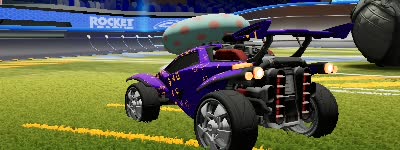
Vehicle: octane